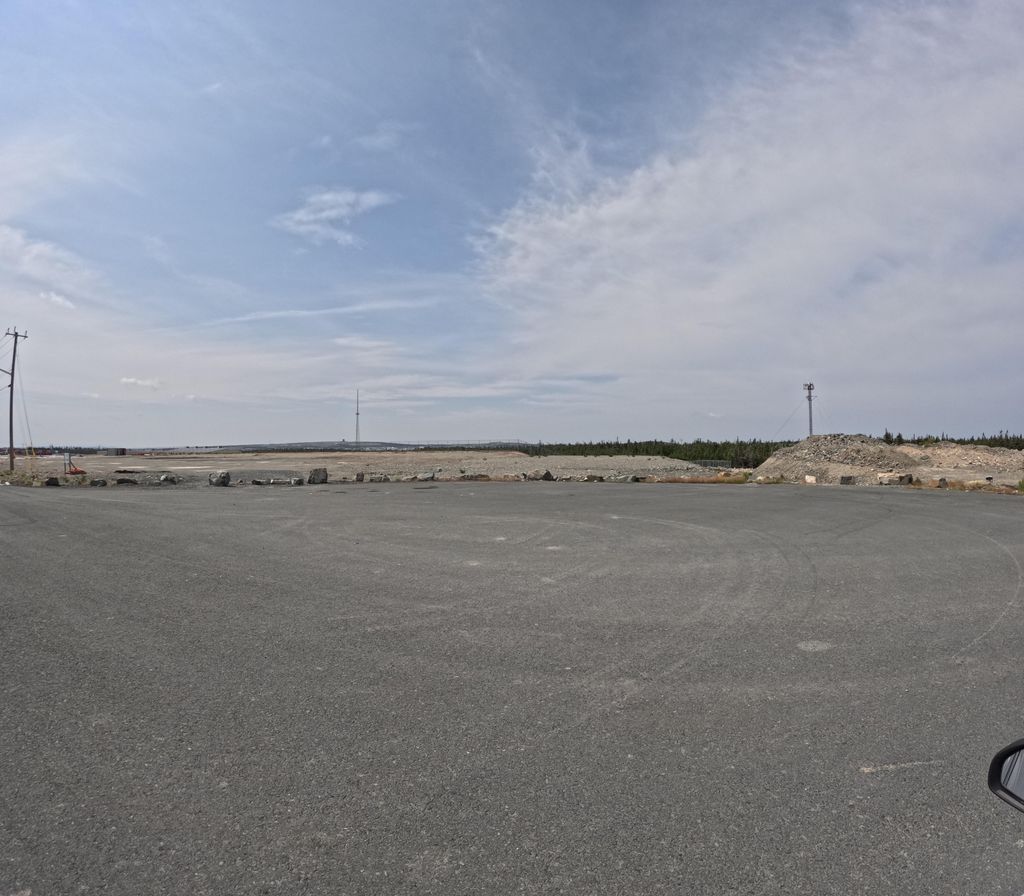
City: st_johns